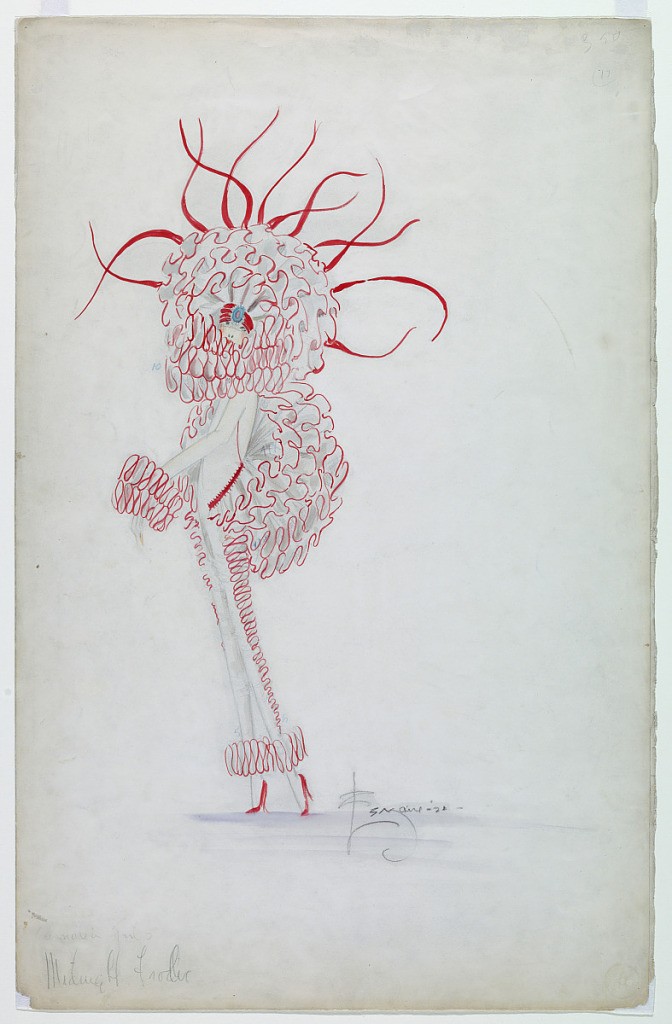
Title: Costume Design: Carnation Girls, Midnight Frolic, for Ziegfeld Follies
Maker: Charles LeMaire, American, 1897–1985
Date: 1921
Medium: Brush and watercolor, crayon, graphite on paper
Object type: Drawing
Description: Vertical rectangle. Standing woman wearing elaborately ruffled costume; ruffles outlined in red, huge ruffled and feathered headdress with blue medallion and small veil.